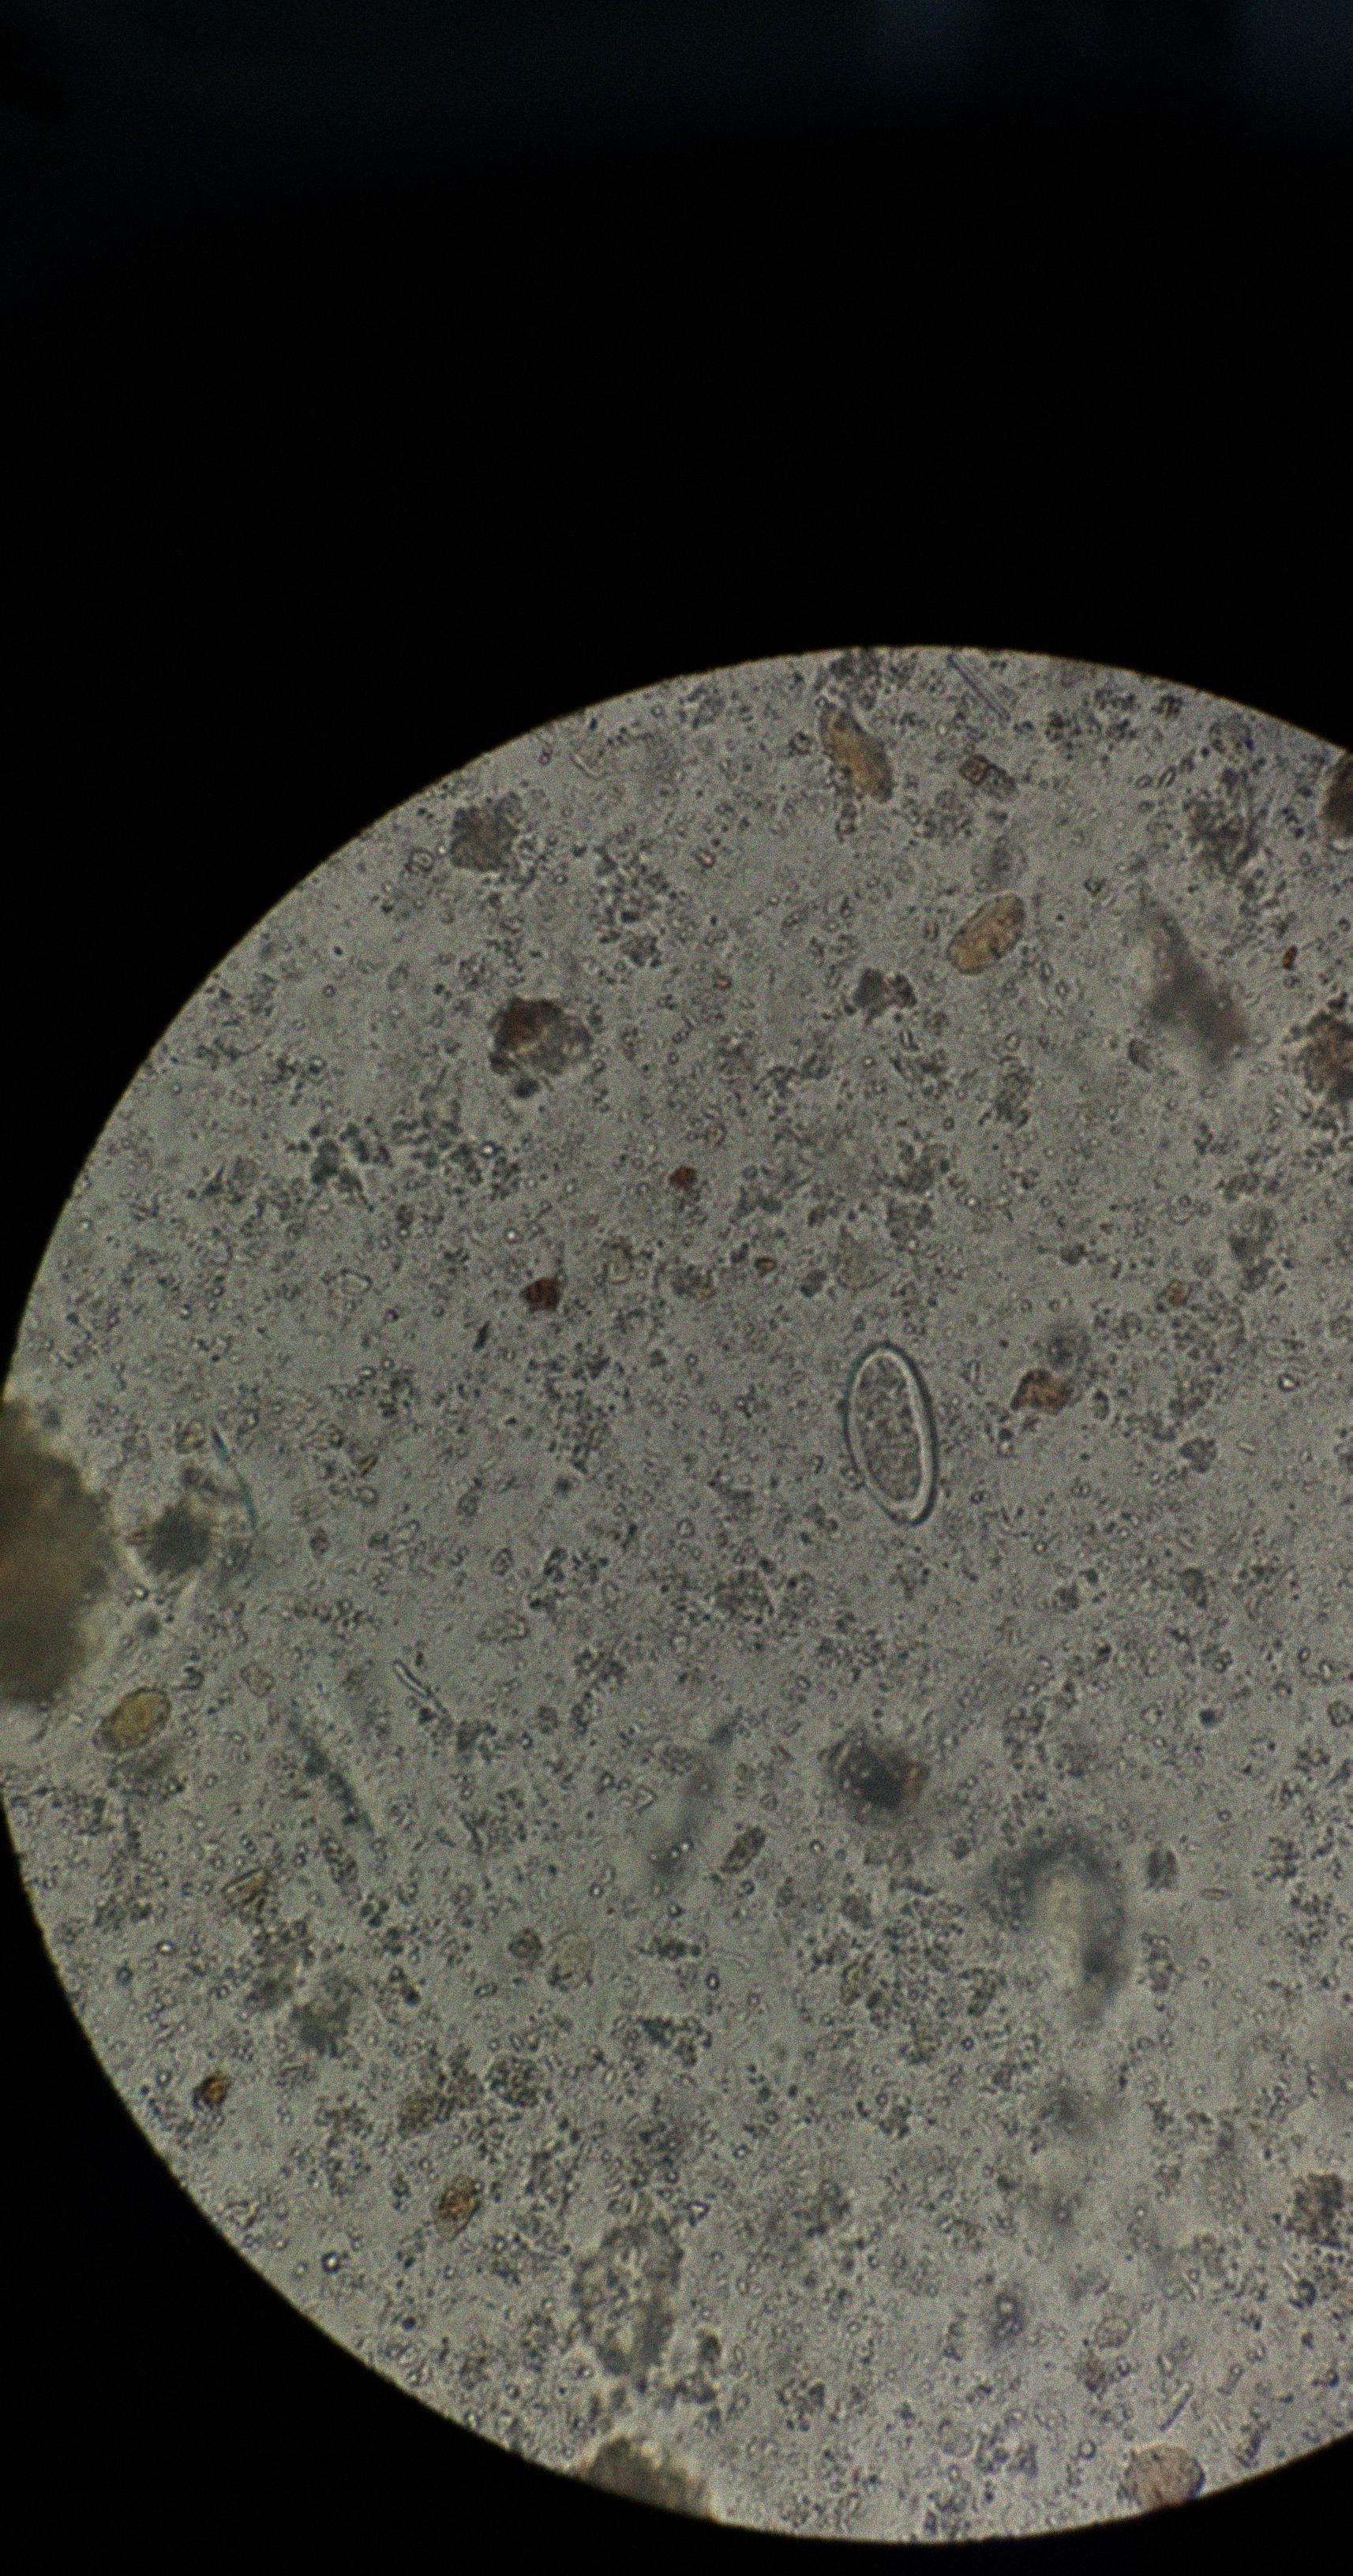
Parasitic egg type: Enterobius vermicularis